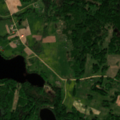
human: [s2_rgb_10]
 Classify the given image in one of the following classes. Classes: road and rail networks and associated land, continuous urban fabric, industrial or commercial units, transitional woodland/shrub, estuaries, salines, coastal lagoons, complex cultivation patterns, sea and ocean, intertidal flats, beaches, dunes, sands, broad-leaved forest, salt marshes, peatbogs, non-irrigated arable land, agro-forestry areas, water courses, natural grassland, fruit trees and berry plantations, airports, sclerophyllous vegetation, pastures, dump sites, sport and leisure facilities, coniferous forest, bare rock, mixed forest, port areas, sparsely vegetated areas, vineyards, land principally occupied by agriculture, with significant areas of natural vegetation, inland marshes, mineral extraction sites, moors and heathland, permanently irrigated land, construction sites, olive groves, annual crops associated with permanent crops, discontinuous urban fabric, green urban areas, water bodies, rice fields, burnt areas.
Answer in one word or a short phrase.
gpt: complex cultivation patterns, land principally occupied by agriculture, with significant areas of natural vegetation, broad-leaved forest, mixed forest, water bodies